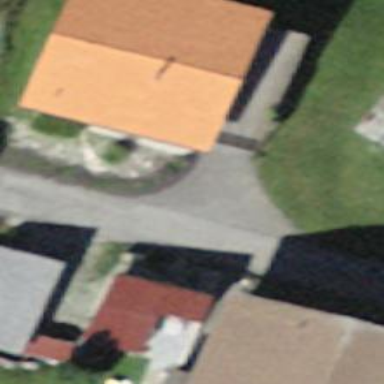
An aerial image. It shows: Simple house.